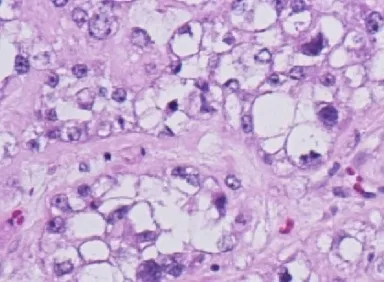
Clear cell adenocarcinoma of the ovary, showing cells with clear cytoplasm and pleomorphic high-grade nuclei (Hematoxylin & Eosin, x200).
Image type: pathology (h&e)